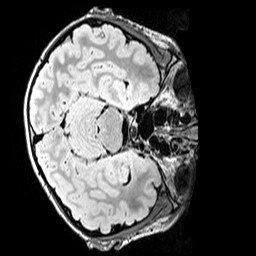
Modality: FLAIR
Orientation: axial
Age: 10
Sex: male
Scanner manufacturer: siemens
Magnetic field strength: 3 T
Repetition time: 5 s
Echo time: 0.388 s